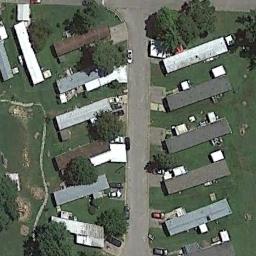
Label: mobile_home_park